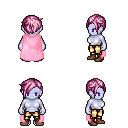
a pixel art fantasy rpg character, female body template, dark elf, purple skin, pink cape, gold greaves, pink pixie cut hairstyle, brown shoes, four views (front, back, left, right), 2x2 character sprite sheet, small pixel art, hard edges, no anti-aliasing